Aerial crown-view tile of a tropical tree (Barro Colorado Island, Panama), acquired 20240813:
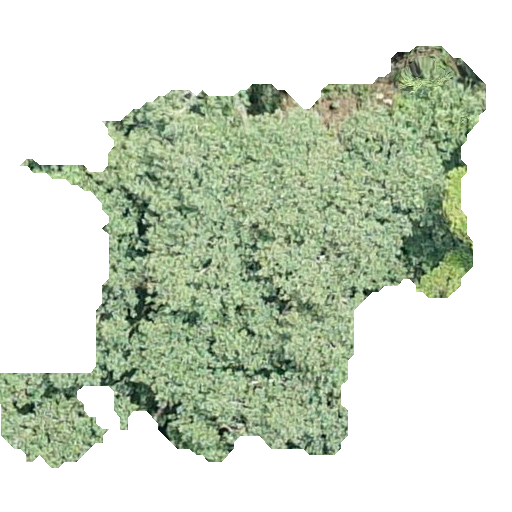
Species: Hieronyma alchorneoides
GBIF accepted scientific name: Hieronyma alchorneoides
Crown area: 181.005 m²